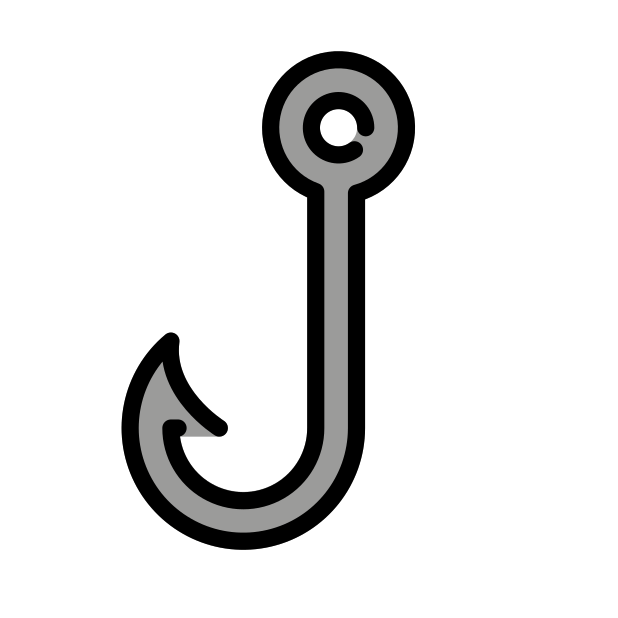
hook